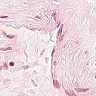
Metastatic tissue present: no